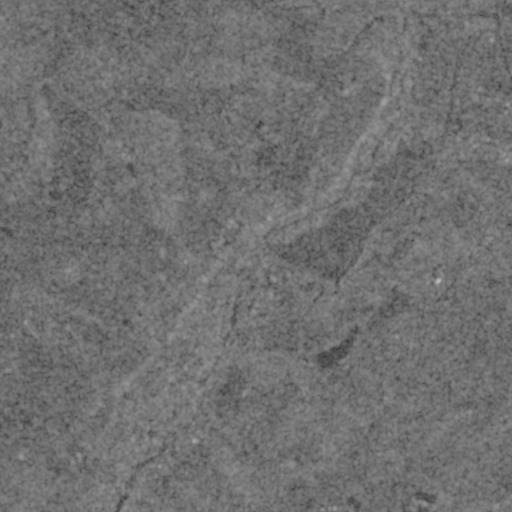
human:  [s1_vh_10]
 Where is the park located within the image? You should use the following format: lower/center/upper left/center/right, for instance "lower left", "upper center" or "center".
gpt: The park is located in the lower right of the image.
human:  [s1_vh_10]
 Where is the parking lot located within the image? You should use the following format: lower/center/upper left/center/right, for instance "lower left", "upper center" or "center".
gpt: The parking lot is located in the lower right of the image.
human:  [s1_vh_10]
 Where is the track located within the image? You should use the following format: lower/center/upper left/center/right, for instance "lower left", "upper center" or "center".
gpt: The track is located in the lower right of the image.
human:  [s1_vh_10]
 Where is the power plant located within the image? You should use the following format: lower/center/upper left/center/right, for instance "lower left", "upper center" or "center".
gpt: There is no power plant in the image.

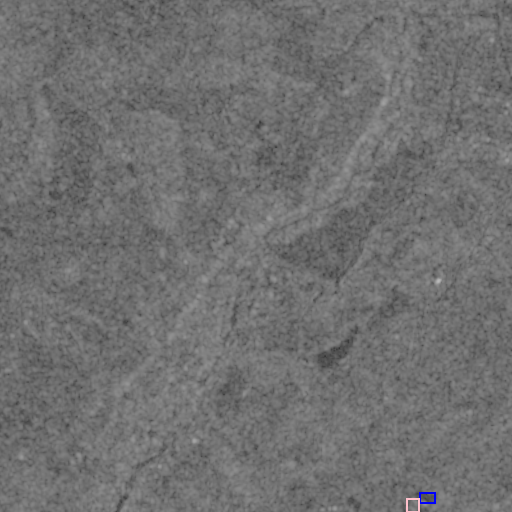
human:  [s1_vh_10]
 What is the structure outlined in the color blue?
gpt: The structure outlined in blue is a park.
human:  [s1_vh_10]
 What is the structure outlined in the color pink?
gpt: The structure outlined in pink is a building.
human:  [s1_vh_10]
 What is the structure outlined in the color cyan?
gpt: There is no cyan outline.